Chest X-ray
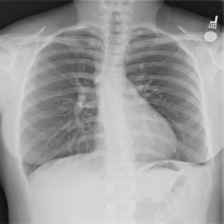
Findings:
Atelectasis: positive
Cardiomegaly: negative
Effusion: negative
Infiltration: negative
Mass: negative
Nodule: negative
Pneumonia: negative
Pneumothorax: negative
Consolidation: negative
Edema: negative
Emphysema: negative
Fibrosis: negative
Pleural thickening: negative
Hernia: negative